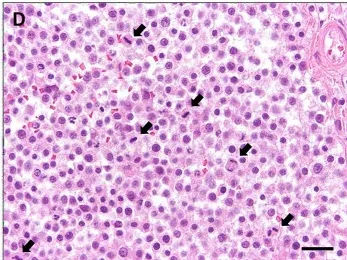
Cervical spinal cord, cat. (D) High mitotic activity within the neoplasm (arrows), HE stain. Scale bar: 20 mum.
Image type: pathology (h&e)